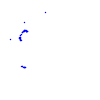
Particle: kaon